Field crop: maize
Growth stage: 2
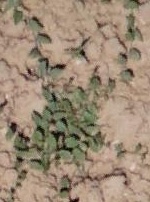
Species: convolvulus